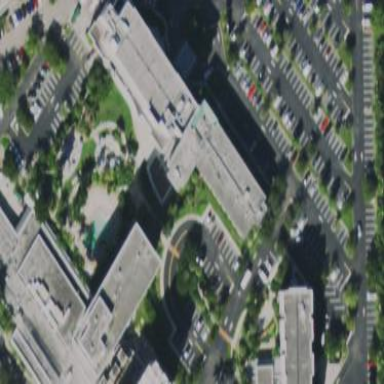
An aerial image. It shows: Hotel building.